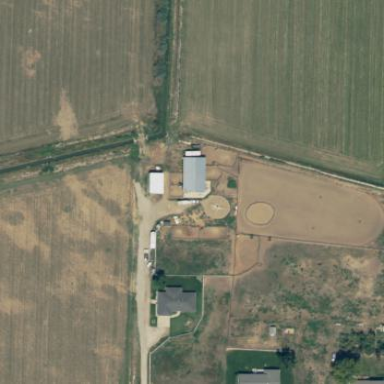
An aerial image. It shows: Farmyard area.